Question: So, we're having this weird issue with Git where a file path got messed up somehow. Here's a screenshot to show what I mean:

The issue is that the second file in the screenshot has "Frontend\UserType.php" (backslash as separator), when it should be "Frontend/UserType.php" (like the top). We're seeing both files for some reason. When I run git ls-files, I get "Frontend\UserType.php" as a file.
My co-worker is using Windows 7 with TortoiseGit, and I'm on Debian and just use git from command line. I'm not sure where the issue first originated, but it's getting to be very frustrating. We've tried deleting the file and pushing but it just keeps coming back somehow.
It has now infected a whole bunch of branches. Does anyone know what the hell is going on? And how we can fix it across multiple branches?
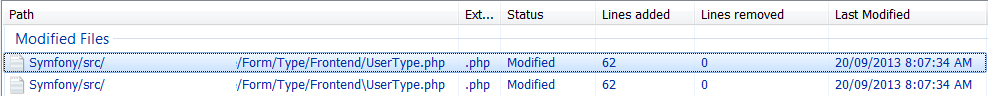
Answer: For those interested, we solved the issue by deleting the file across all branches and then pushing all back to remote with the following commands:
'''
git filter-branch --force --index-filter 'git rm --cached --ignore-unmatch path/to/file' --prune-empty --tag-name-filter cat -- --all
git push origin --all --force
'''